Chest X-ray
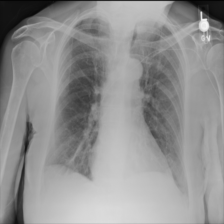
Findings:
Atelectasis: negative
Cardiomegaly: negative
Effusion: negative
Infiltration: negative
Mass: negative
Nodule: negative
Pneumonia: negative
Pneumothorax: negative
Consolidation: negative
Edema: negative
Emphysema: negative
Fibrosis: negative
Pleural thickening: negative
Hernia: negative